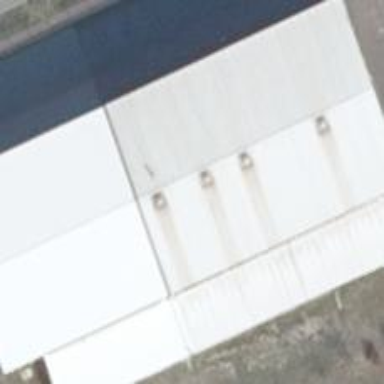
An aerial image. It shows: Industrial building with flat roof.